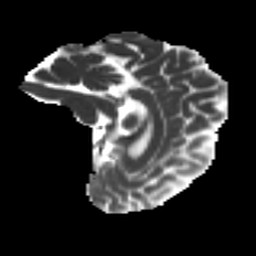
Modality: MD
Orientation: sagittal
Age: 54
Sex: female
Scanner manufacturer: ge
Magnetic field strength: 3 T
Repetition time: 7.8 s
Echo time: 0.0606 s